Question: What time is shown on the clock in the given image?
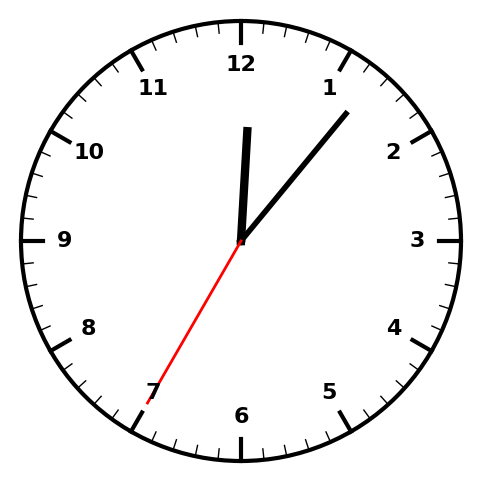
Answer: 12:06:35